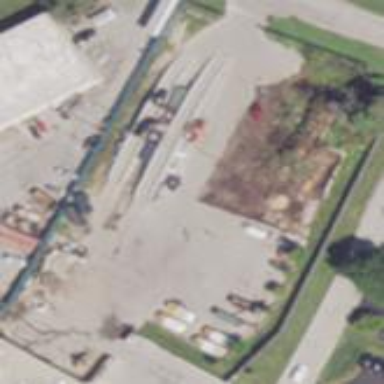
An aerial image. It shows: Recycling center that accepts garden waste.